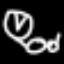
Label: hourglass